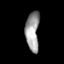
Tissue: skin
Cell type: Fibroblasts
Senescence score: 0.7687
Nuclear area (px): 523
Mean DAPI intensity: 157.264